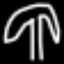
Label: palm tree